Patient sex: M
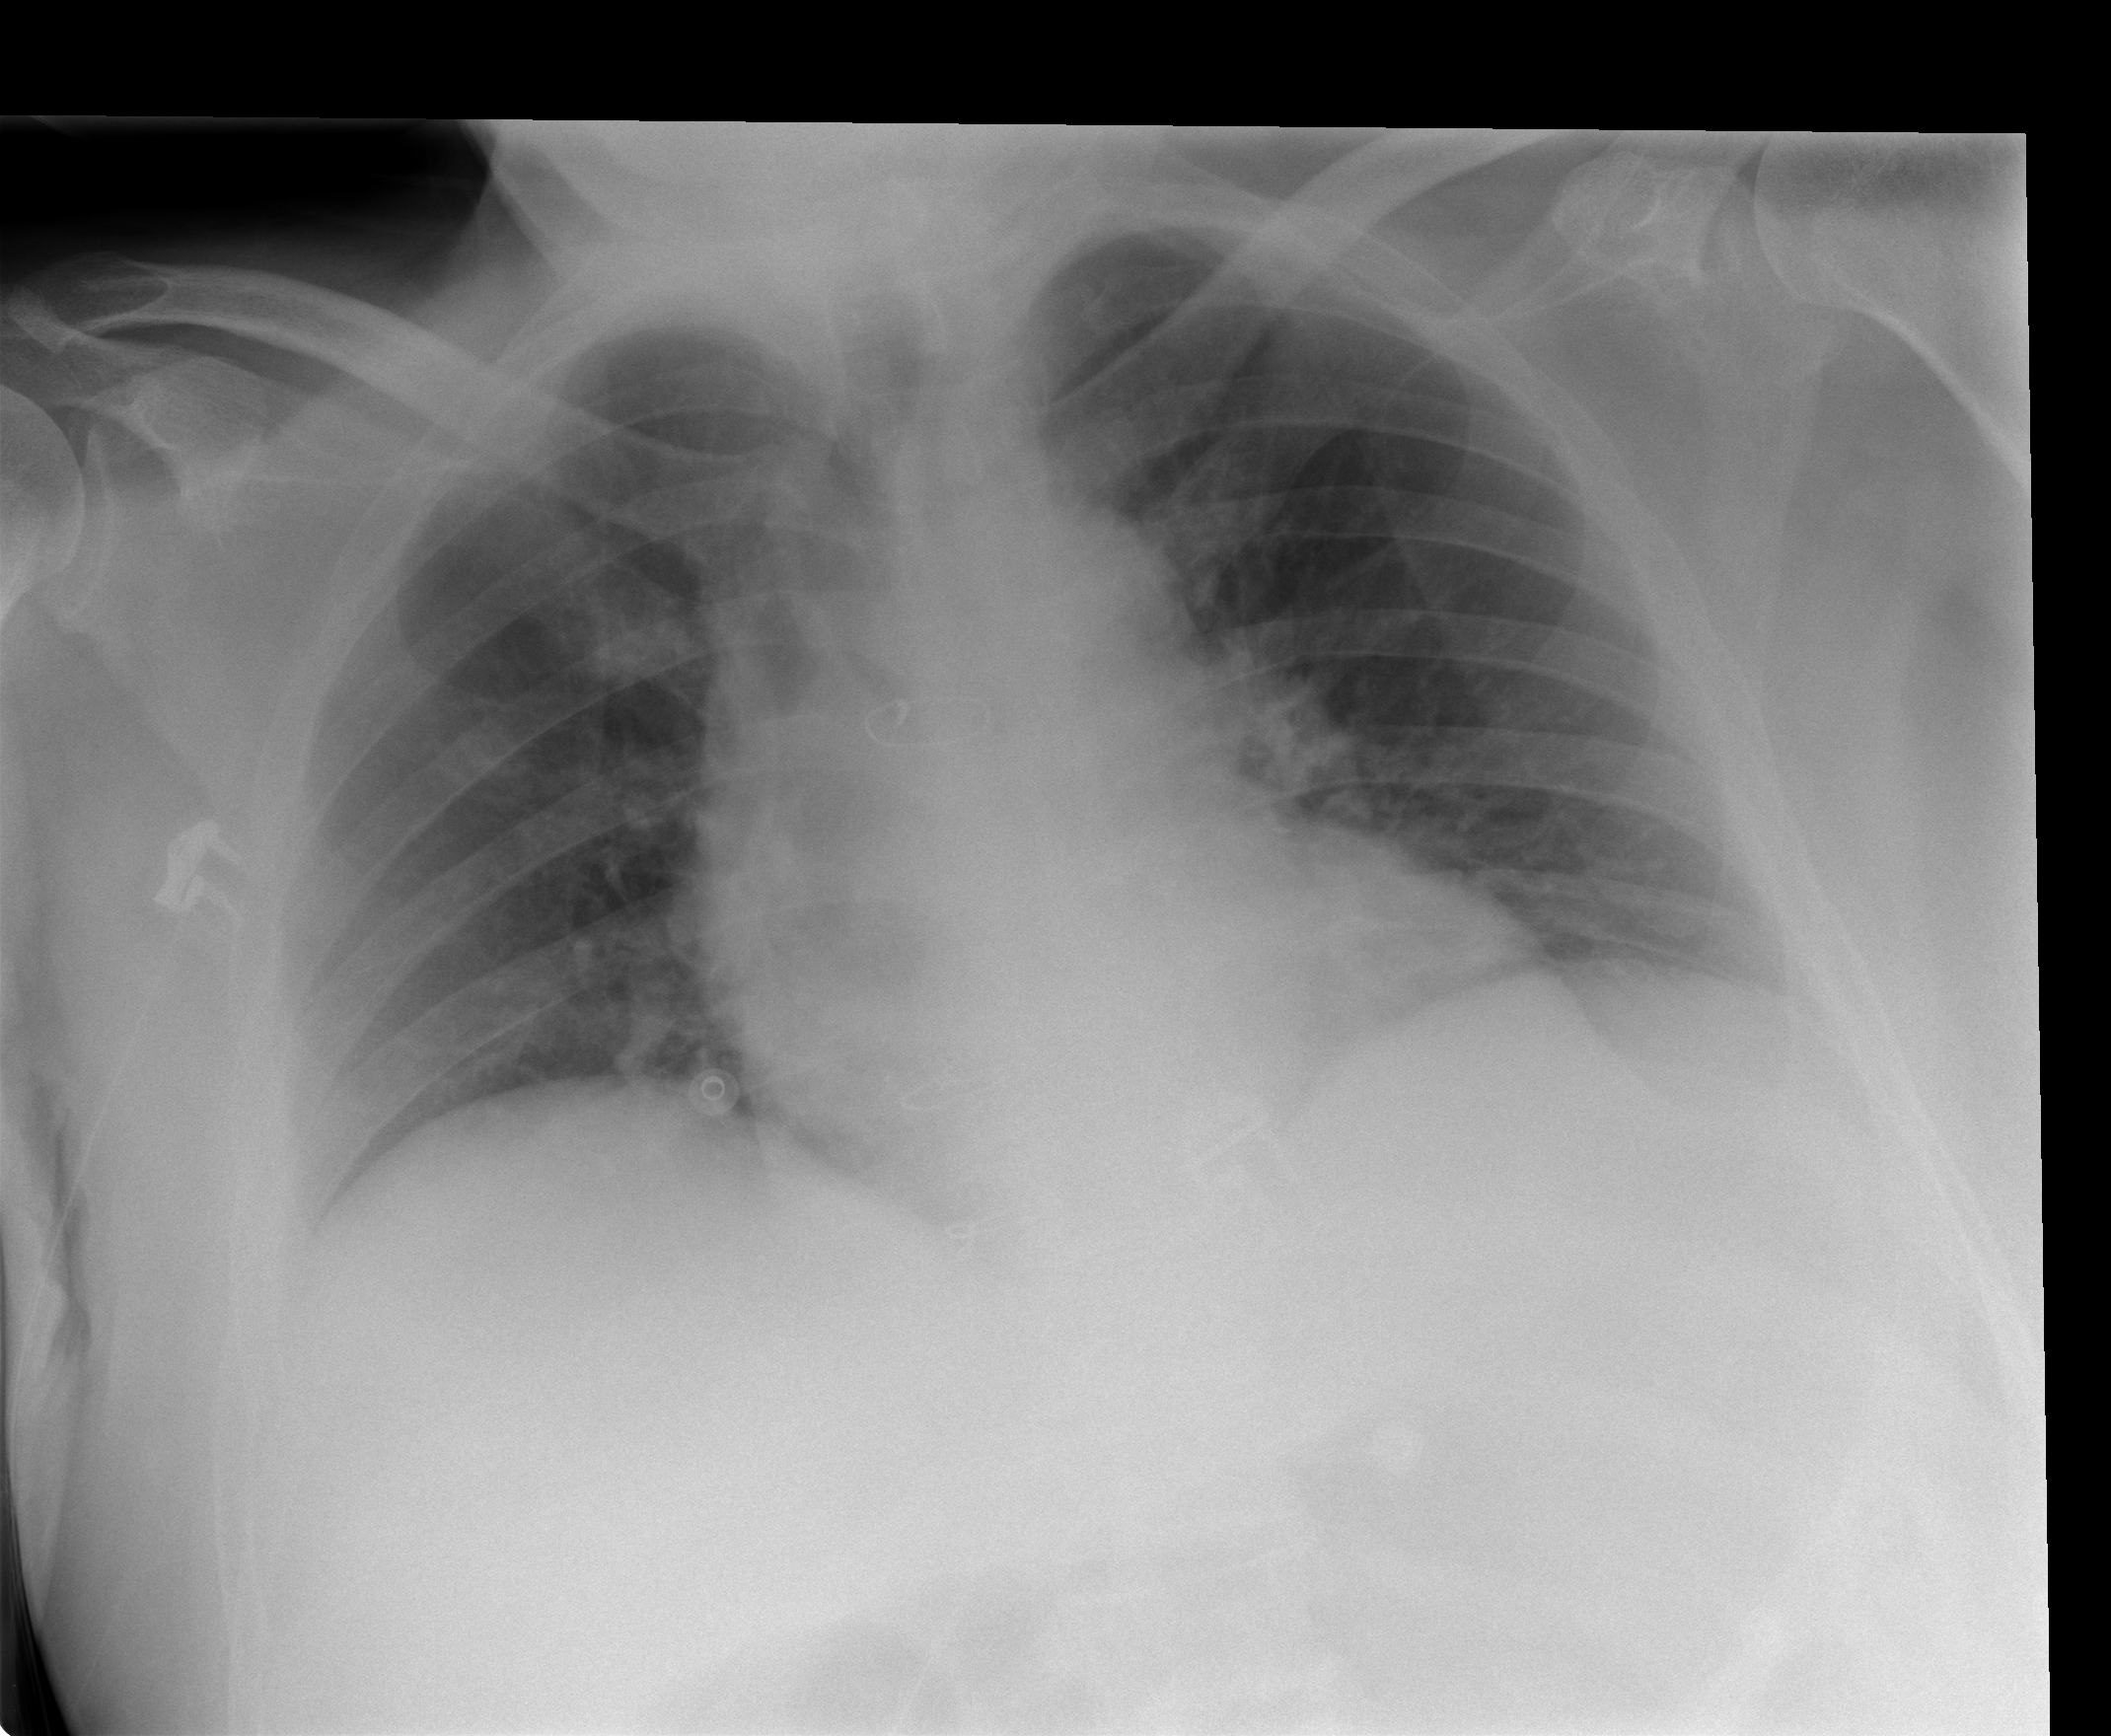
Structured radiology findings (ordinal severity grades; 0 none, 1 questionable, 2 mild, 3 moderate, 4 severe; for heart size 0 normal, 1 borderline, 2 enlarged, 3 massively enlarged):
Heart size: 0
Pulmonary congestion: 1
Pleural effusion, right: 0
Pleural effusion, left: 0
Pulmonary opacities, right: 0
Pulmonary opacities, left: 0
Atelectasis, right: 0
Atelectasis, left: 0